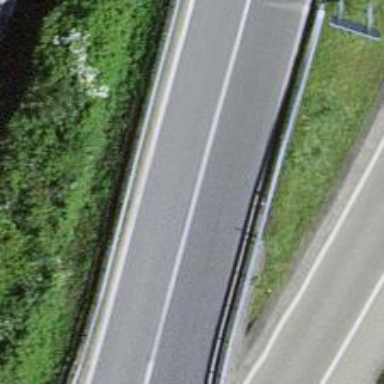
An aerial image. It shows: Asphalt surface bridge on trunk link highway.